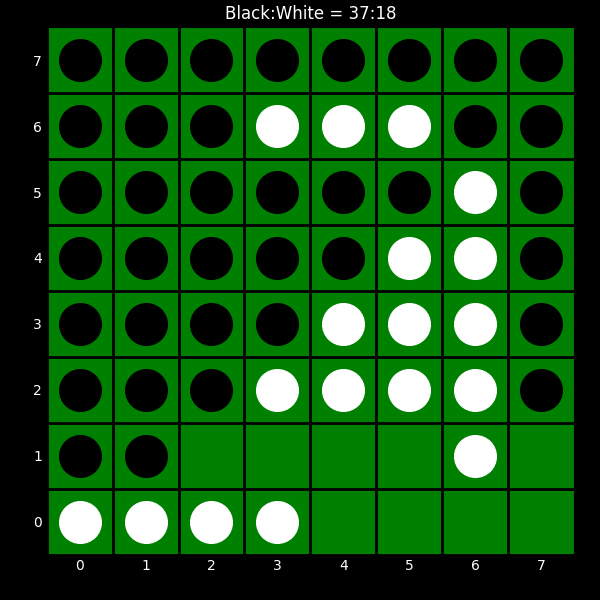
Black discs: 37
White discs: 18